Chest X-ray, PA view. Patient: 57 years old, sex M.
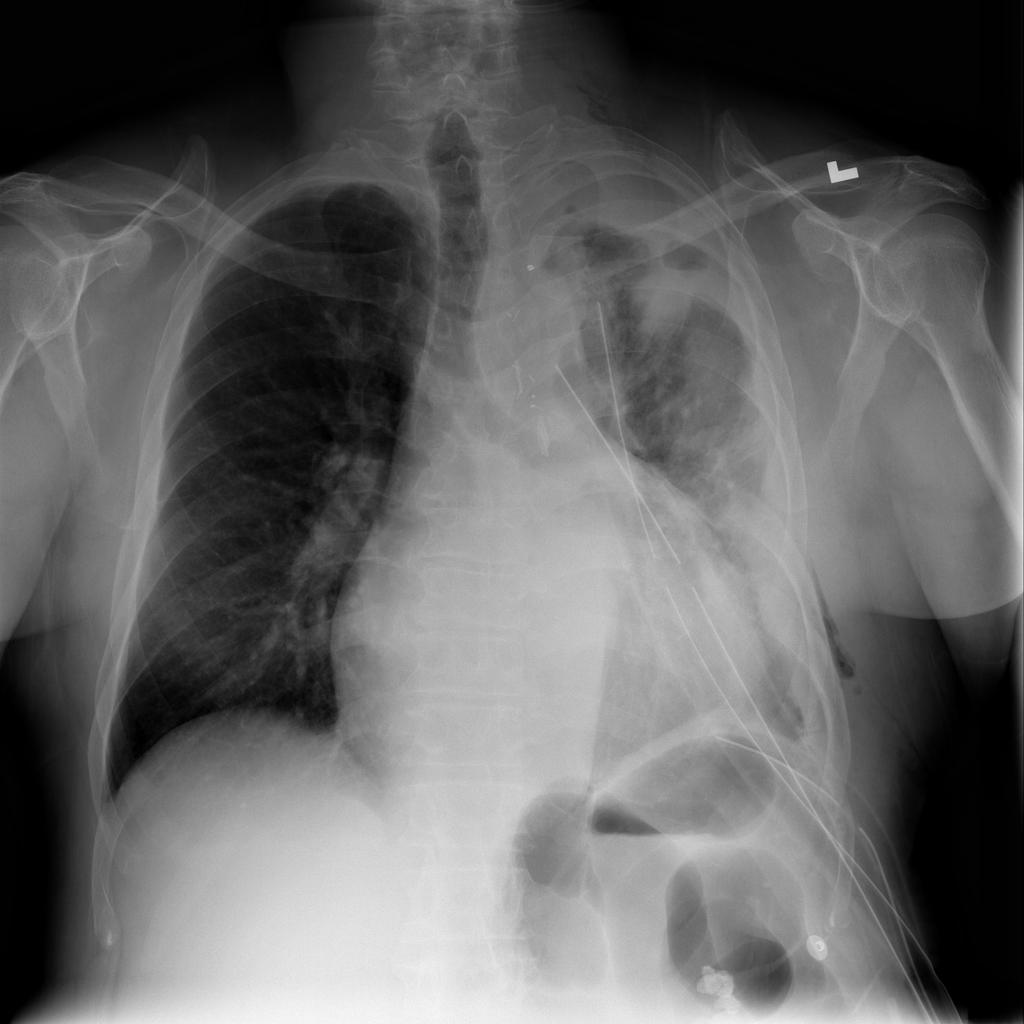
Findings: No Finding